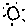
Label: sun